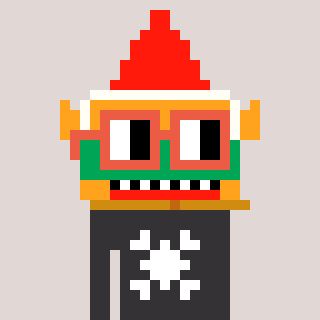
a pixel art character with square orange glasses, a gnome-shaped head and a grayscale-colored body on a warm background